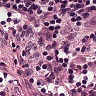
Metastatic tissue present: no